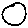
Label: moon